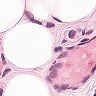
Metastatic tissue present: yes